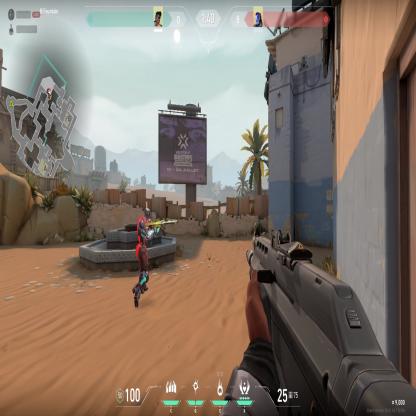
Label: enemy